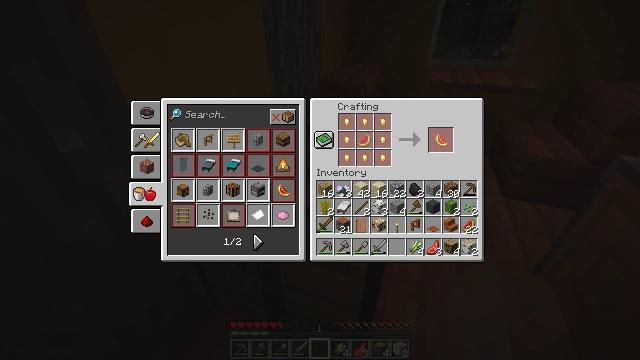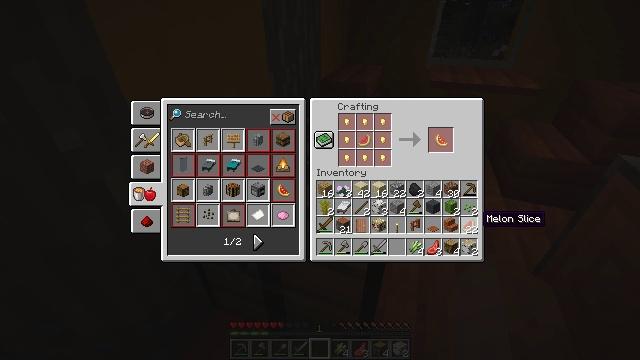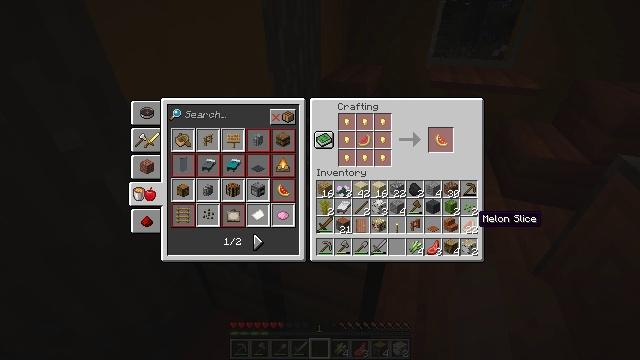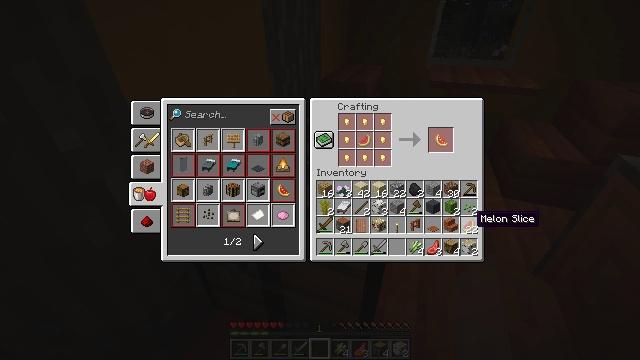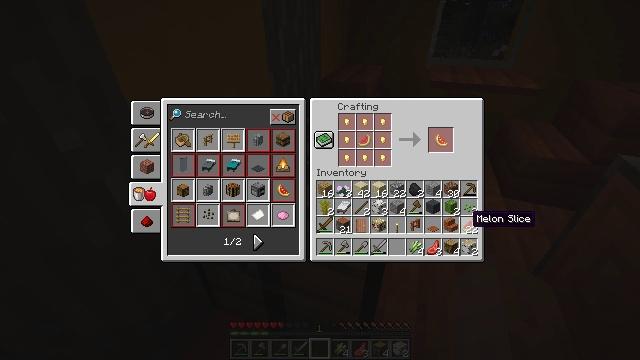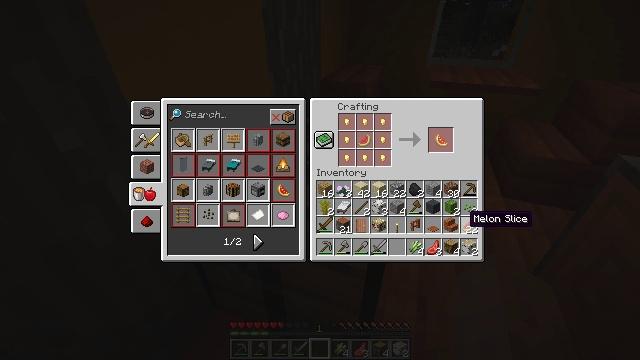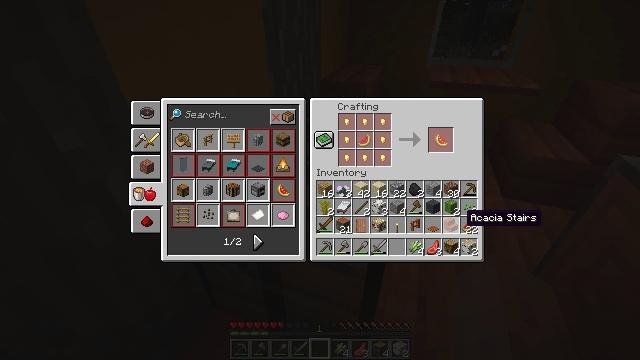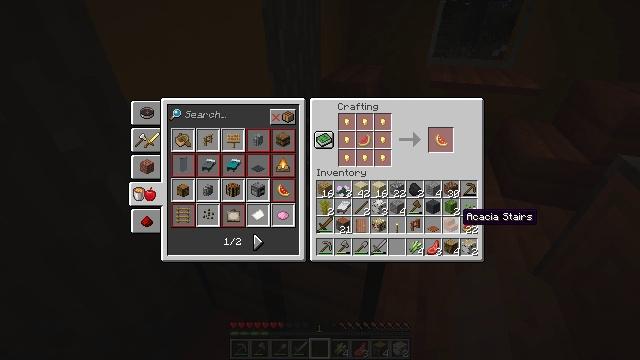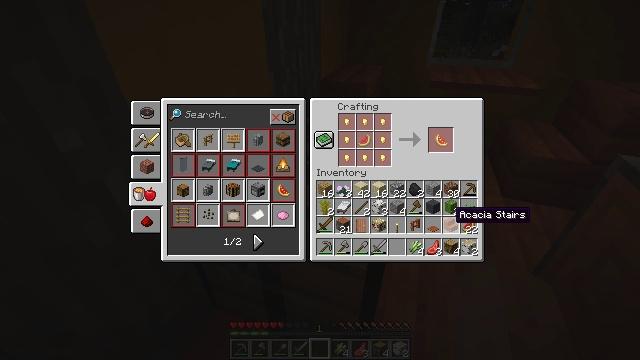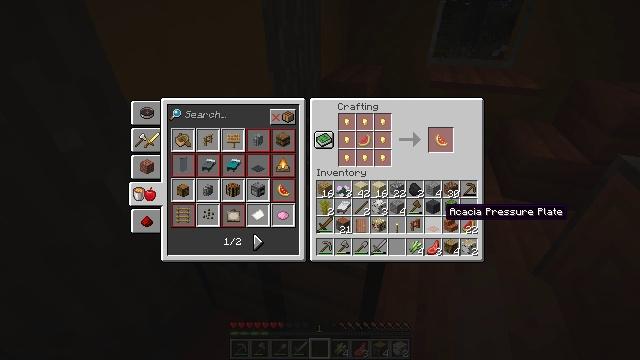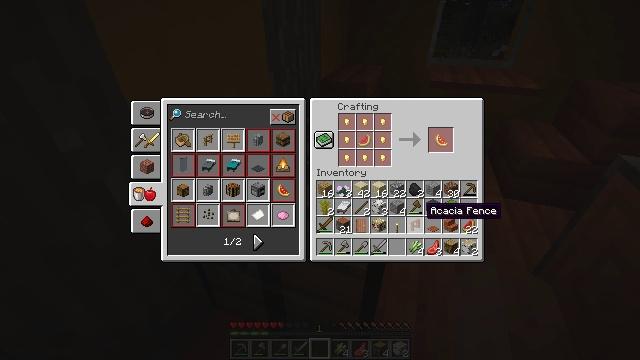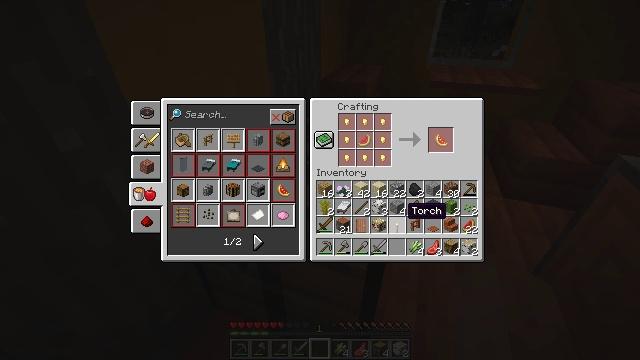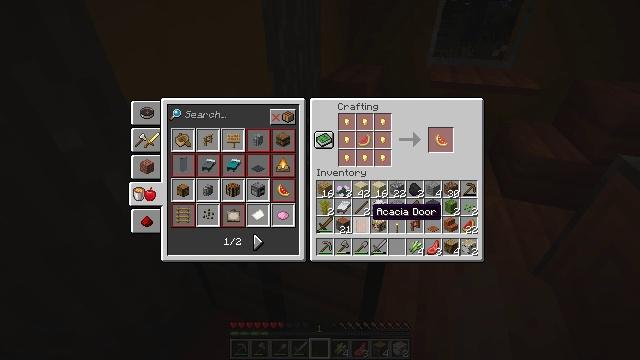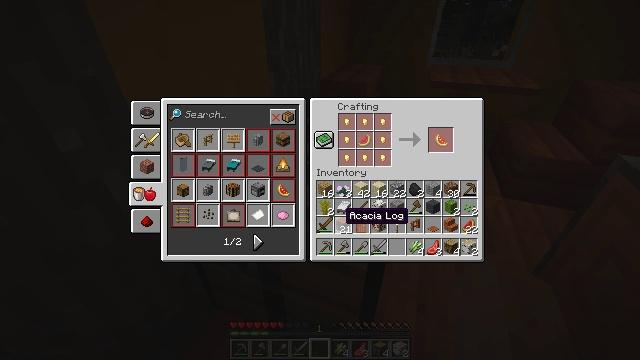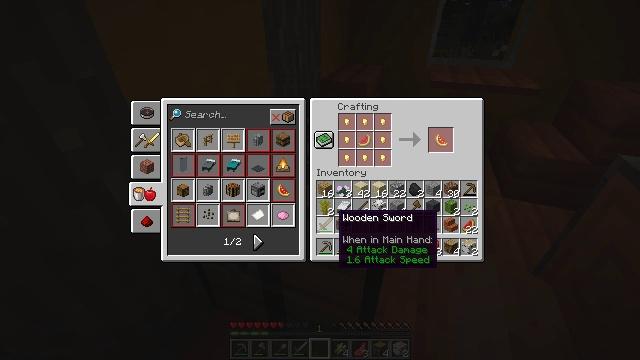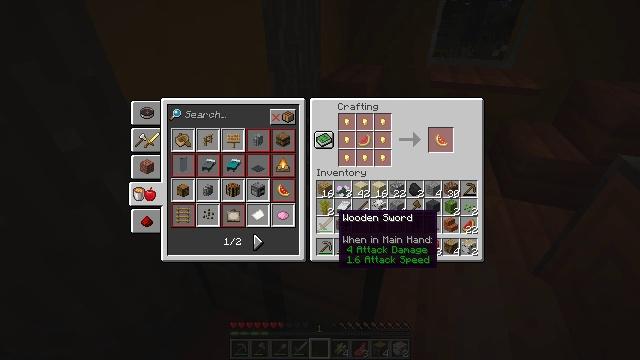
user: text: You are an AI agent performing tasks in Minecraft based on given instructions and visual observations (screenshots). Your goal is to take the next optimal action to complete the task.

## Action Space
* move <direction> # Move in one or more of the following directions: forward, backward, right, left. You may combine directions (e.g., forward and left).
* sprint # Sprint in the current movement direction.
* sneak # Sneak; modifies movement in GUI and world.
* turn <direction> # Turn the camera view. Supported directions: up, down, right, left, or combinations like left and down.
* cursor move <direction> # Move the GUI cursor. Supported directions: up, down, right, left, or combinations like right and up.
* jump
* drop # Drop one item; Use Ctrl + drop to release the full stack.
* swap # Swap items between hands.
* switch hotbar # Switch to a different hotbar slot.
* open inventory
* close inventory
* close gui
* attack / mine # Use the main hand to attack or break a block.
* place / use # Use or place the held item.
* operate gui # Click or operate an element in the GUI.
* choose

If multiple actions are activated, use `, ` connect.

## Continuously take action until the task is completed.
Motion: motion action
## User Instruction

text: Recycle the acacia pressure plate.
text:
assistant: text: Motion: no_op
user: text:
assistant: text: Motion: no_op
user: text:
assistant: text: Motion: no_op
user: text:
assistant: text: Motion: no_op
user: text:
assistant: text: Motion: no_op
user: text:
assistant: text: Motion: no_op
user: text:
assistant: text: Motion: no_op
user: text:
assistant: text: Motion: cursor move left
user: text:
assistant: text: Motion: cursor move left
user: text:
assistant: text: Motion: cursor move left
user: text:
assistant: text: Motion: cursor move left
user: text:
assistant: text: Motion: cursor move left
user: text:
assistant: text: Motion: cursor move left
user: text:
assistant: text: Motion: cursor move left
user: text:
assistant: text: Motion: no_op
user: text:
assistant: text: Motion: no_op
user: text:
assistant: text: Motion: no_op
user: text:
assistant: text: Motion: no_op
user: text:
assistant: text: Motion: no_op
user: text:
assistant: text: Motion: no_op
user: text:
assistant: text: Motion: no_op
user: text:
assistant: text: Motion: no_op
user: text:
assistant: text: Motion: no_op
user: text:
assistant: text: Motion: no_op
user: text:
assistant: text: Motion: cursor move right
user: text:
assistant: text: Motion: cursor move right
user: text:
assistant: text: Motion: cursor move right
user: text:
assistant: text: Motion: cursor move right
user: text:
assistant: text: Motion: cursor move right
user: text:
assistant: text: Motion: no_op